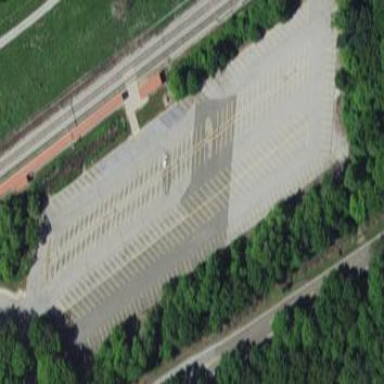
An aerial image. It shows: Parking area.